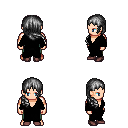
a pixel art fantasy rpg character, male body template, human, light skin, black robe, teal pants, gray right-swept hairstyle, maroon shoes, four views (front, back, left, right), 2x2 character sprite sheet, small pixel art, hard edges, no anti-aliasing